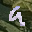
Label: 9